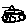
Label: car